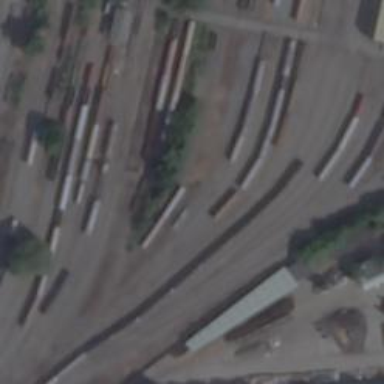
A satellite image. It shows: Yard meant for services.